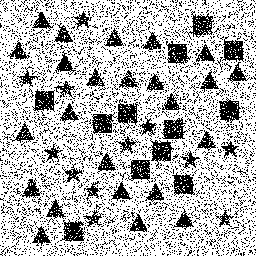
Squares: 12
Triangles: 24
Stars: 12
Total shapes: 48